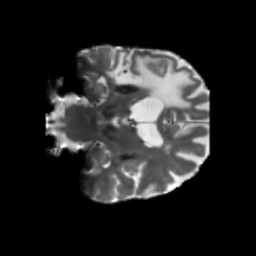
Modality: T2w
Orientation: coronal
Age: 52
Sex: male
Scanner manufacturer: siemens
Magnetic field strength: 3 T
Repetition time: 5.25 s
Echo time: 0.08 s